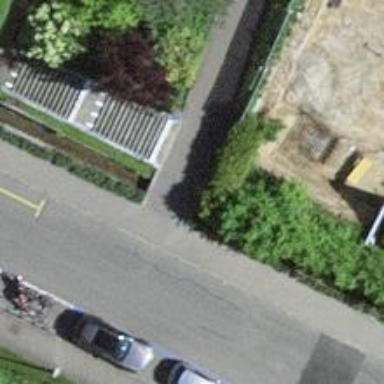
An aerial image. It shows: Set of steps on the road.